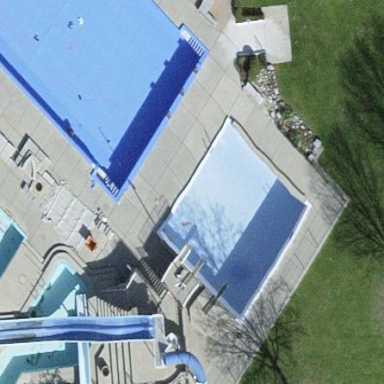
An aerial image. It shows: Swimming pool located in leisure land.